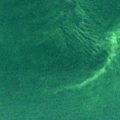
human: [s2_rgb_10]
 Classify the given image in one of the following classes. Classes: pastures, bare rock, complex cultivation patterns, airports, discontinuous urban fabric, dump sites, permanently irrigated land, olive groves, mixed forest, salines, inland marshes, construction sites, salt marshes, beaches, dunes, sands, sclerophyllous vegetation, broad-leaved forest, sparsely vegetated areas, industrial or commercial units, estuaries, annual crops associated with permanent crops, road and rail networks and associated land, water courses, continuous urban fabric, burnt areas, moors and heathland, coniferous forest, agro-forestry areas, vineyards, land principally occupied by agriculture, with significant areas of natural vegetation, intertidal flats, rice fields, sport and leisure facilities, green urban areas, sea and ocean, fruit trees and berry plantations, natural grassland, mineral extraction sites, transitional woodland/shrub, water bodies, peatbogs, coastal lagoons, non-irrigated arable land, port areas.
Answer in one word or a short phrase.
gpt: sea and ocean